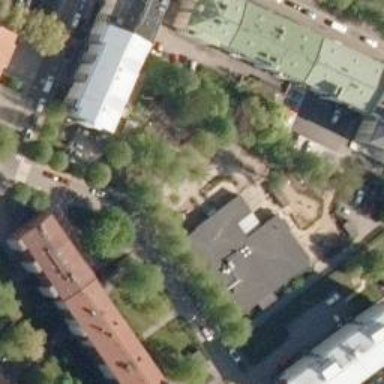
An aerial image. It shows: Kindergarten.